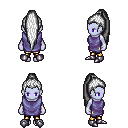
a pixel art fantasy rpg character, female body template, dark elf, purple skin, chain tabard jacket, gold greaves, white extra-long topknot hairstyle, metal boots, four views (front, back, left, right), 2x2 character sprite sheet, small pixel art, hard edges, no anti-aliasing